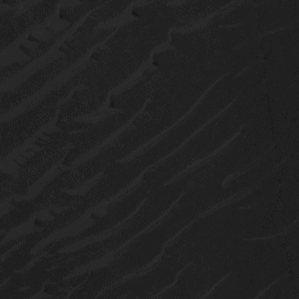
Label: non_frost